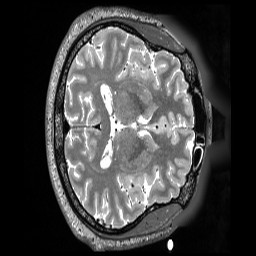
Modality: T2w
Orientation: axial
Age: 38
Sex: male